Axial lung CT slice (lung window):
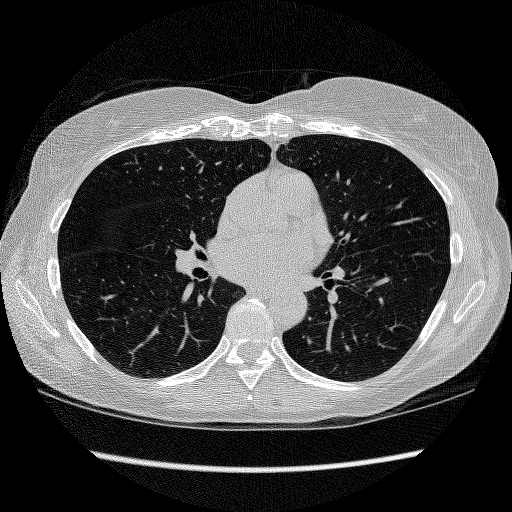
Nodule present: no